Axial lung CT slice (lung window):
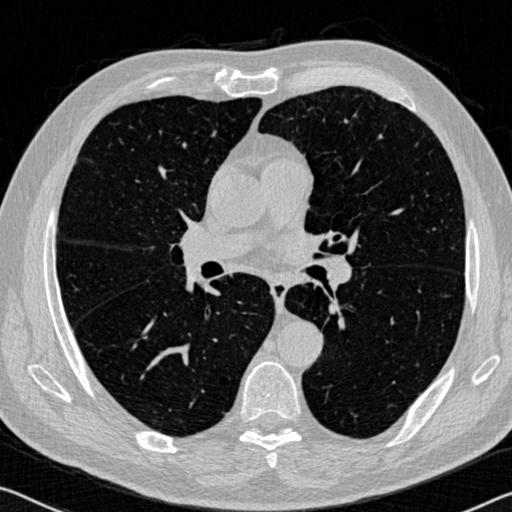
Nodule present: yes
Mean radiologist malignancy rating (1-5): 1